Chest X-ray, AP view. Patient: 22 years old, sex F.
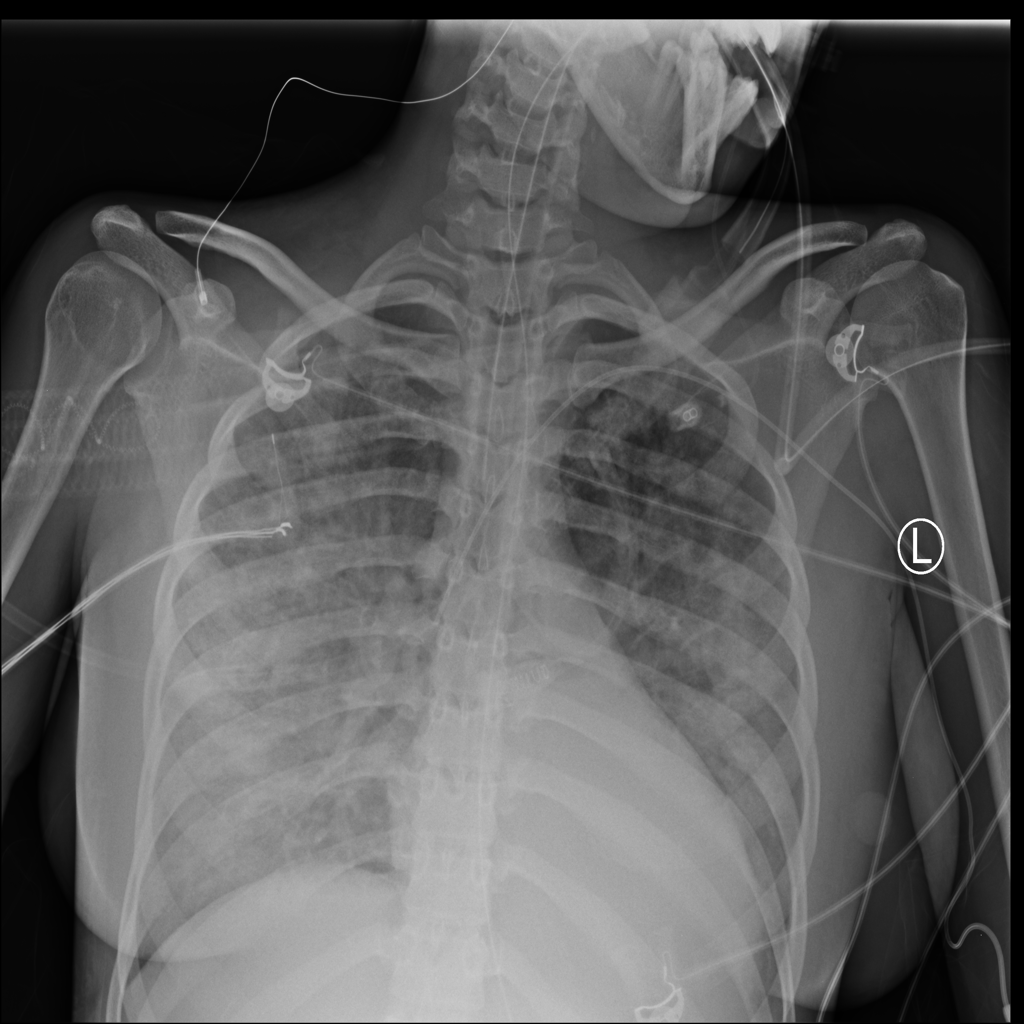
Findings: Atelectasis, Consolidation, Infiltration